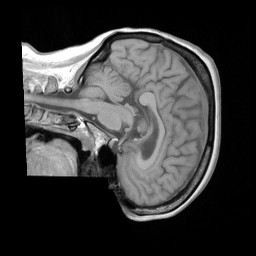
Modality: T1w
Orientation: sagittal
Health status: ill
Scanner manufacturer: siemens
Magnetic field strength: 3 T
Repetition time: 0.4 s
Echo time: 0.00272 s